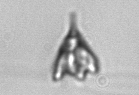
Label: Pyramimonas_longicauda